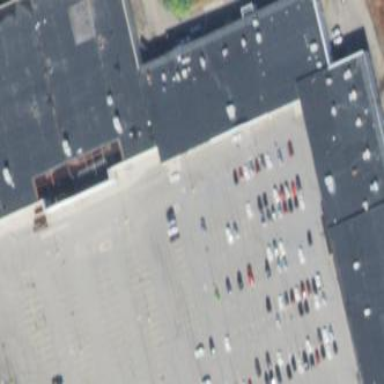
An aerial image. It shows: Mall building.